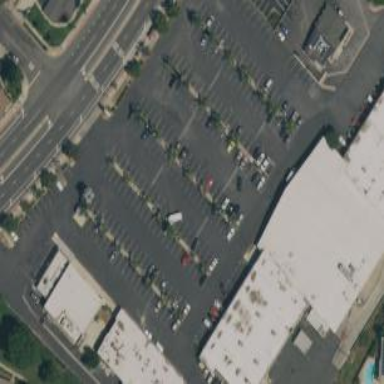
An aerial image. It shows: Retail area.